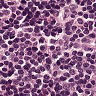
Metastatic tissue present: no